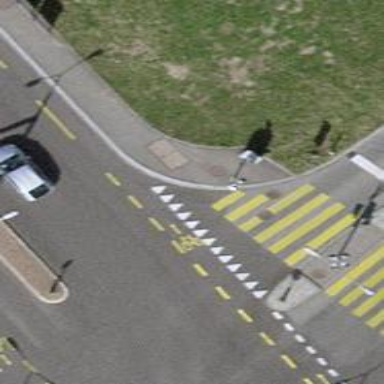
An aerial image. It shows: Kerb barrier.